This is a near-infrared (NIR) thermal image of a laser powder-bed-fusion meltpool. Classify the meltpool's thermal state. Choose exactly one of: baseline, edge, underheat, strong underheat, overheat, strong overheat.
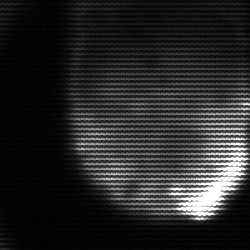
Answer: edge